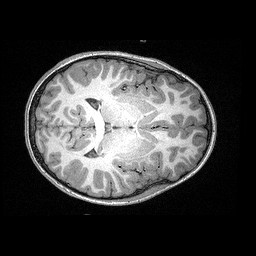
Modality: T1w
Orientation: axial
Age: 13
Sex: male
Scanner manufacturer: siemens
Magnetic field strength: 3 T
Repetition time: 2.4 s
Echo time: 0.00308 s